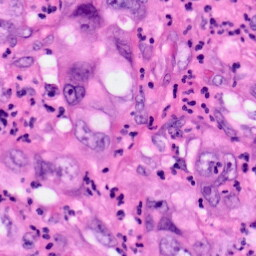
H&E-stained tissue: Pancreatic